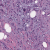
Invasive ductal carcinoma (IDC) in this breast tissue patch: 1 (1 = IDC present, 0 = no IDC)